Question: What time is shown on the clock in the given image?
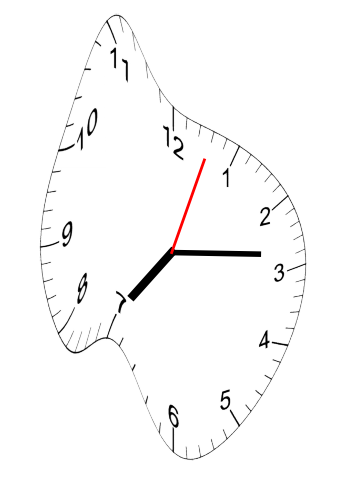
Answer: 07:14:03